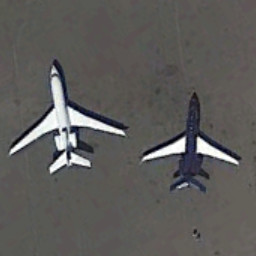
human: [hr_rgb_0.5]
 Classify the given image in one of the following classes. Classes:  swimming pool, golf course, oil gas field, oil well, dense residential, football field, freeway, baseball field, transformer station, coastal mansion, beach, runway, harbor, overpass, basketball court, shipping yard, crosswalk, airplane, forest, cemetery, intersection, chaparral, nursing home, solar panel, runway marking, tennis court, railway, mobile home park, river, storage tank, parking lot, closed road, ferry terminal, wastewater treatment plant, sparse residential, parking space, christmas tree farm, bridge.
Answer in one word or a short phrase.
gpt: airplane